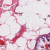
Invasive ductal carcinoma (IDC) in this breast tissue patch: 0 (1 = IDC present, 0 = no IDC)